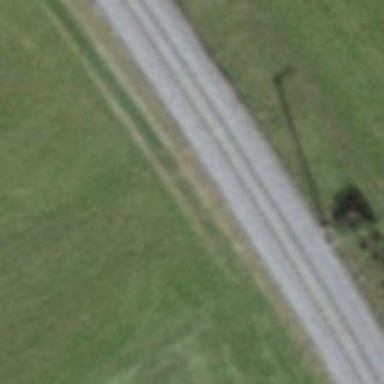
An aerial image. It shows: Narrow gauge railway with electrified contact lines.